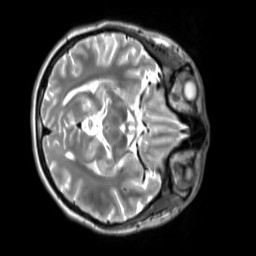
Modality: T2w
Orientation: axial
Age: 29
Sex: female
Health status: ill
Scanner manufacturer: siemens
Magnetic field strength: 3 T
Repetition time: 2.8 s
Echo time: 0.326 s